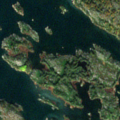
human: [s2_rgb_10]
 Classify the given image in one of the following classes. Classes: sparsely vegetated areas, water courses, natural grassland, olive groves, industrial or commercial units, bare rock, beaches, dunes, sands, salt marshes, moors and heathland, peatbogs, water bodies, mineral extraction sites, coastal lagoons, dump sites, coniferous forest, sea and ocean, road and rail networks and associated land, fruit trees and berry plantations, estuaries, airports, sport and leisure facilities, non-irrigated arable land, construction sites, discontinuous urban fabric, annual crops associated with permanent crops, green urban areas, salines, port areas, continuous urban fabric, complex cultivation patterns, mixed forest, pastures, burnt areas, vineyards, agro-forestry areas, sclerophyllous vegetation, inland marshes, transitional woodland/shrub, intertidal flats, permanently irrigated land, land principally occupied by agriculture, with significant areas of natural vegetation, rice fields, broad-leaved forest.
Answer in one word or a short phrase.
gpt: broad-leaved forest, bare rock, sea and ocean